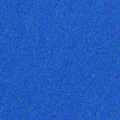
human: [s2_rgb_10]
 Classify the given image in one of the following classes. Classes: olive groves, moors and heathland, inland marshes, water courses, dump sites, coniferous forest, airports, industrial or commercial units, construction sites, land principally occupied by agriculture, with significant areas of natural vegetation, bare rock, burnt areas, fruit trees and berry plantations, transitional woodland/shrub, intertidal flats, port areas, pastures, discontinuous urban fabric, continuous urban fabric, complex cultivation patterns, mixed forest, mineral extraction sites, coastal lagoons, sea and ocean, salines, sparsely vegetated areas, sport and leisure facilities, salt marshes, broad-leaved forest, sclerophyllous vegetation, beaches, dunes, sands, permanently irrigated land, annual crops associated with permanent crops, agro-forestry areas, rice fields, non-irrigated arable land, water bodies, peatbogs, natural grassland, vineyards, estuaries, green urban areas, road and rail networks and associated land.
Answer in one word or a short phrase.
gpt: sea and ocean